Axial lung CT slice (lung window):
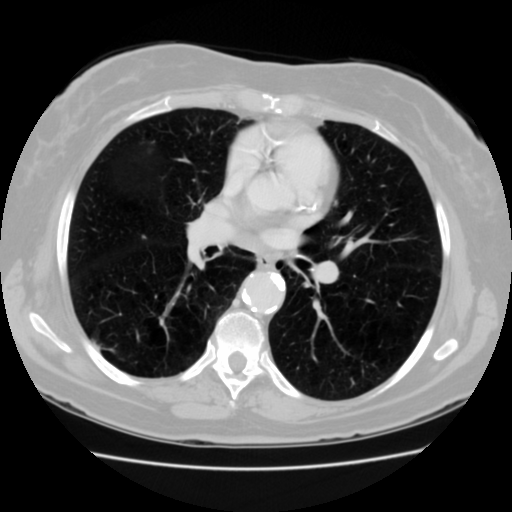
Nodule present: no